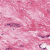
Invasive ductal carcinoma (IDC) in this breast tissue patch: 0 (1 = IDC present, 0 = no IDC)